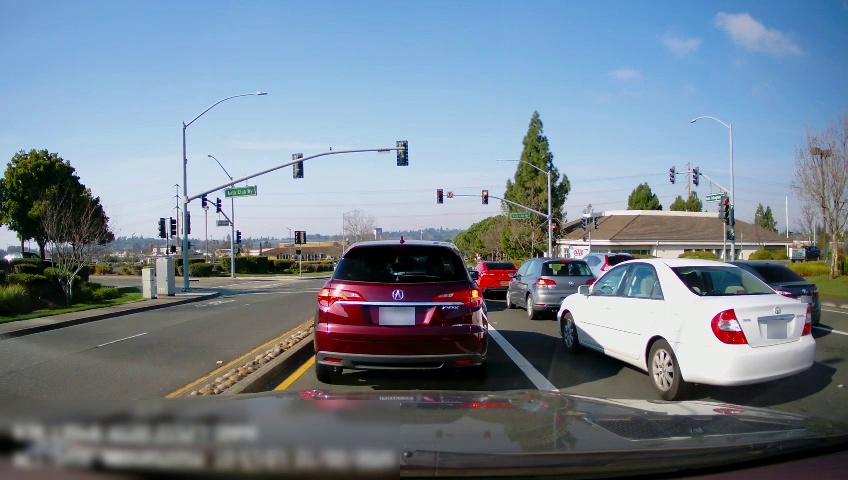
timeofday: Day
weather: Sunny
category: Drivable Space
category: Drivable Space
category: Vehicles | Car
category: Vehicles | SUV
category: Vehicles | SUV
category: Vehicles | Car
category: Vehicles | Car
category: Vehicles | Car
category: Vehicles | Car
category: Lanes | Current Lane
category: Lanes | Current Lane
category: Lanes | Current Lane
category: Lanes | Alternate Lane
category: Lanes | Opposite Lane
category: Traffic | Signs
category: Traffic | Signs
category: Traffic | Signs
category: Traffic | Signs
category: Traffic | Lights
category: Traffic | Lights
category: Traffic | Lights
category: Traffic | Lights
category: Traffic | Lights
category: Traffic | Lights
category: Traffic | Lights
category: Traffic | Lights
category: Traffic | Lights
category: Traffic | Lights
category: Traffic | Lights
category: Traffic | Lights
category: Traffic | Lights
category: Traffic | Lights
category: Traffic | Lights